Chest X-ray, AP view. Patient: 34 years old, sex M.
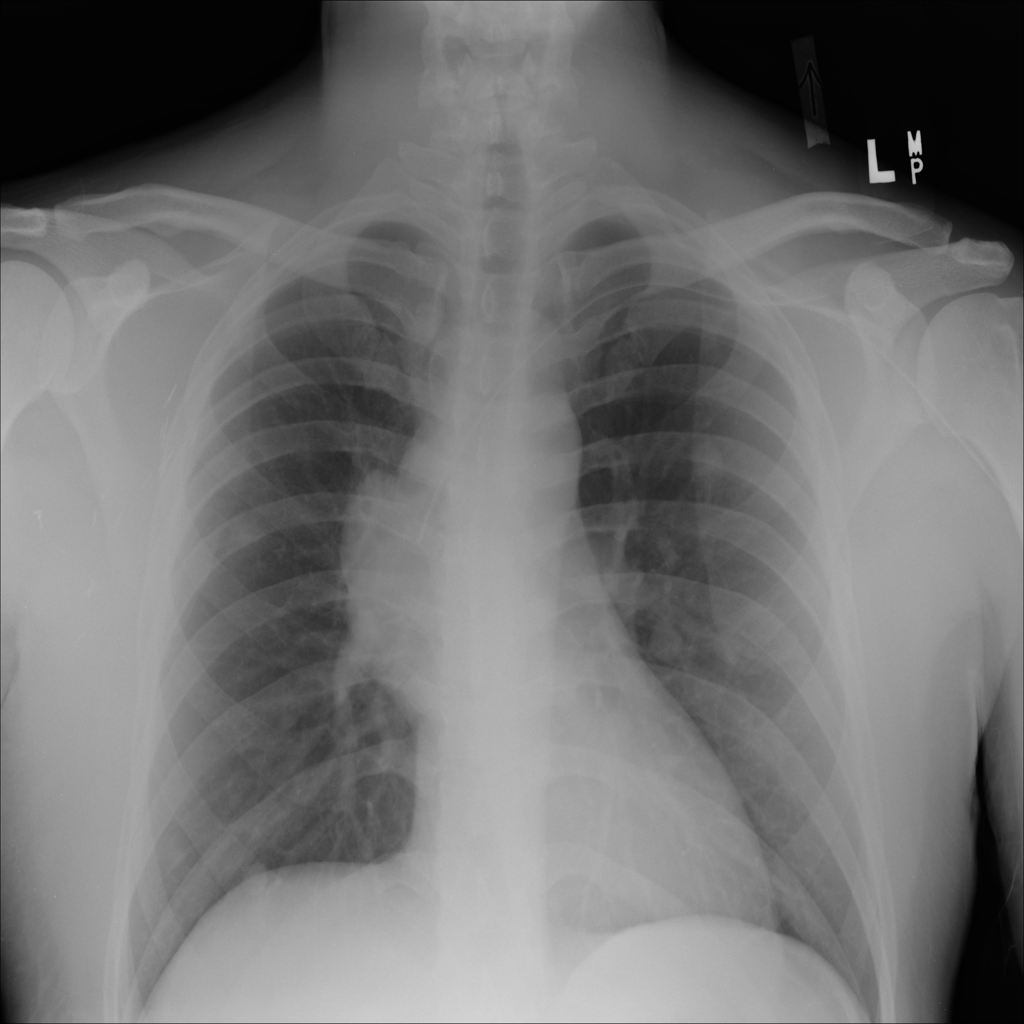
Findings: Mass